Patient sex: F
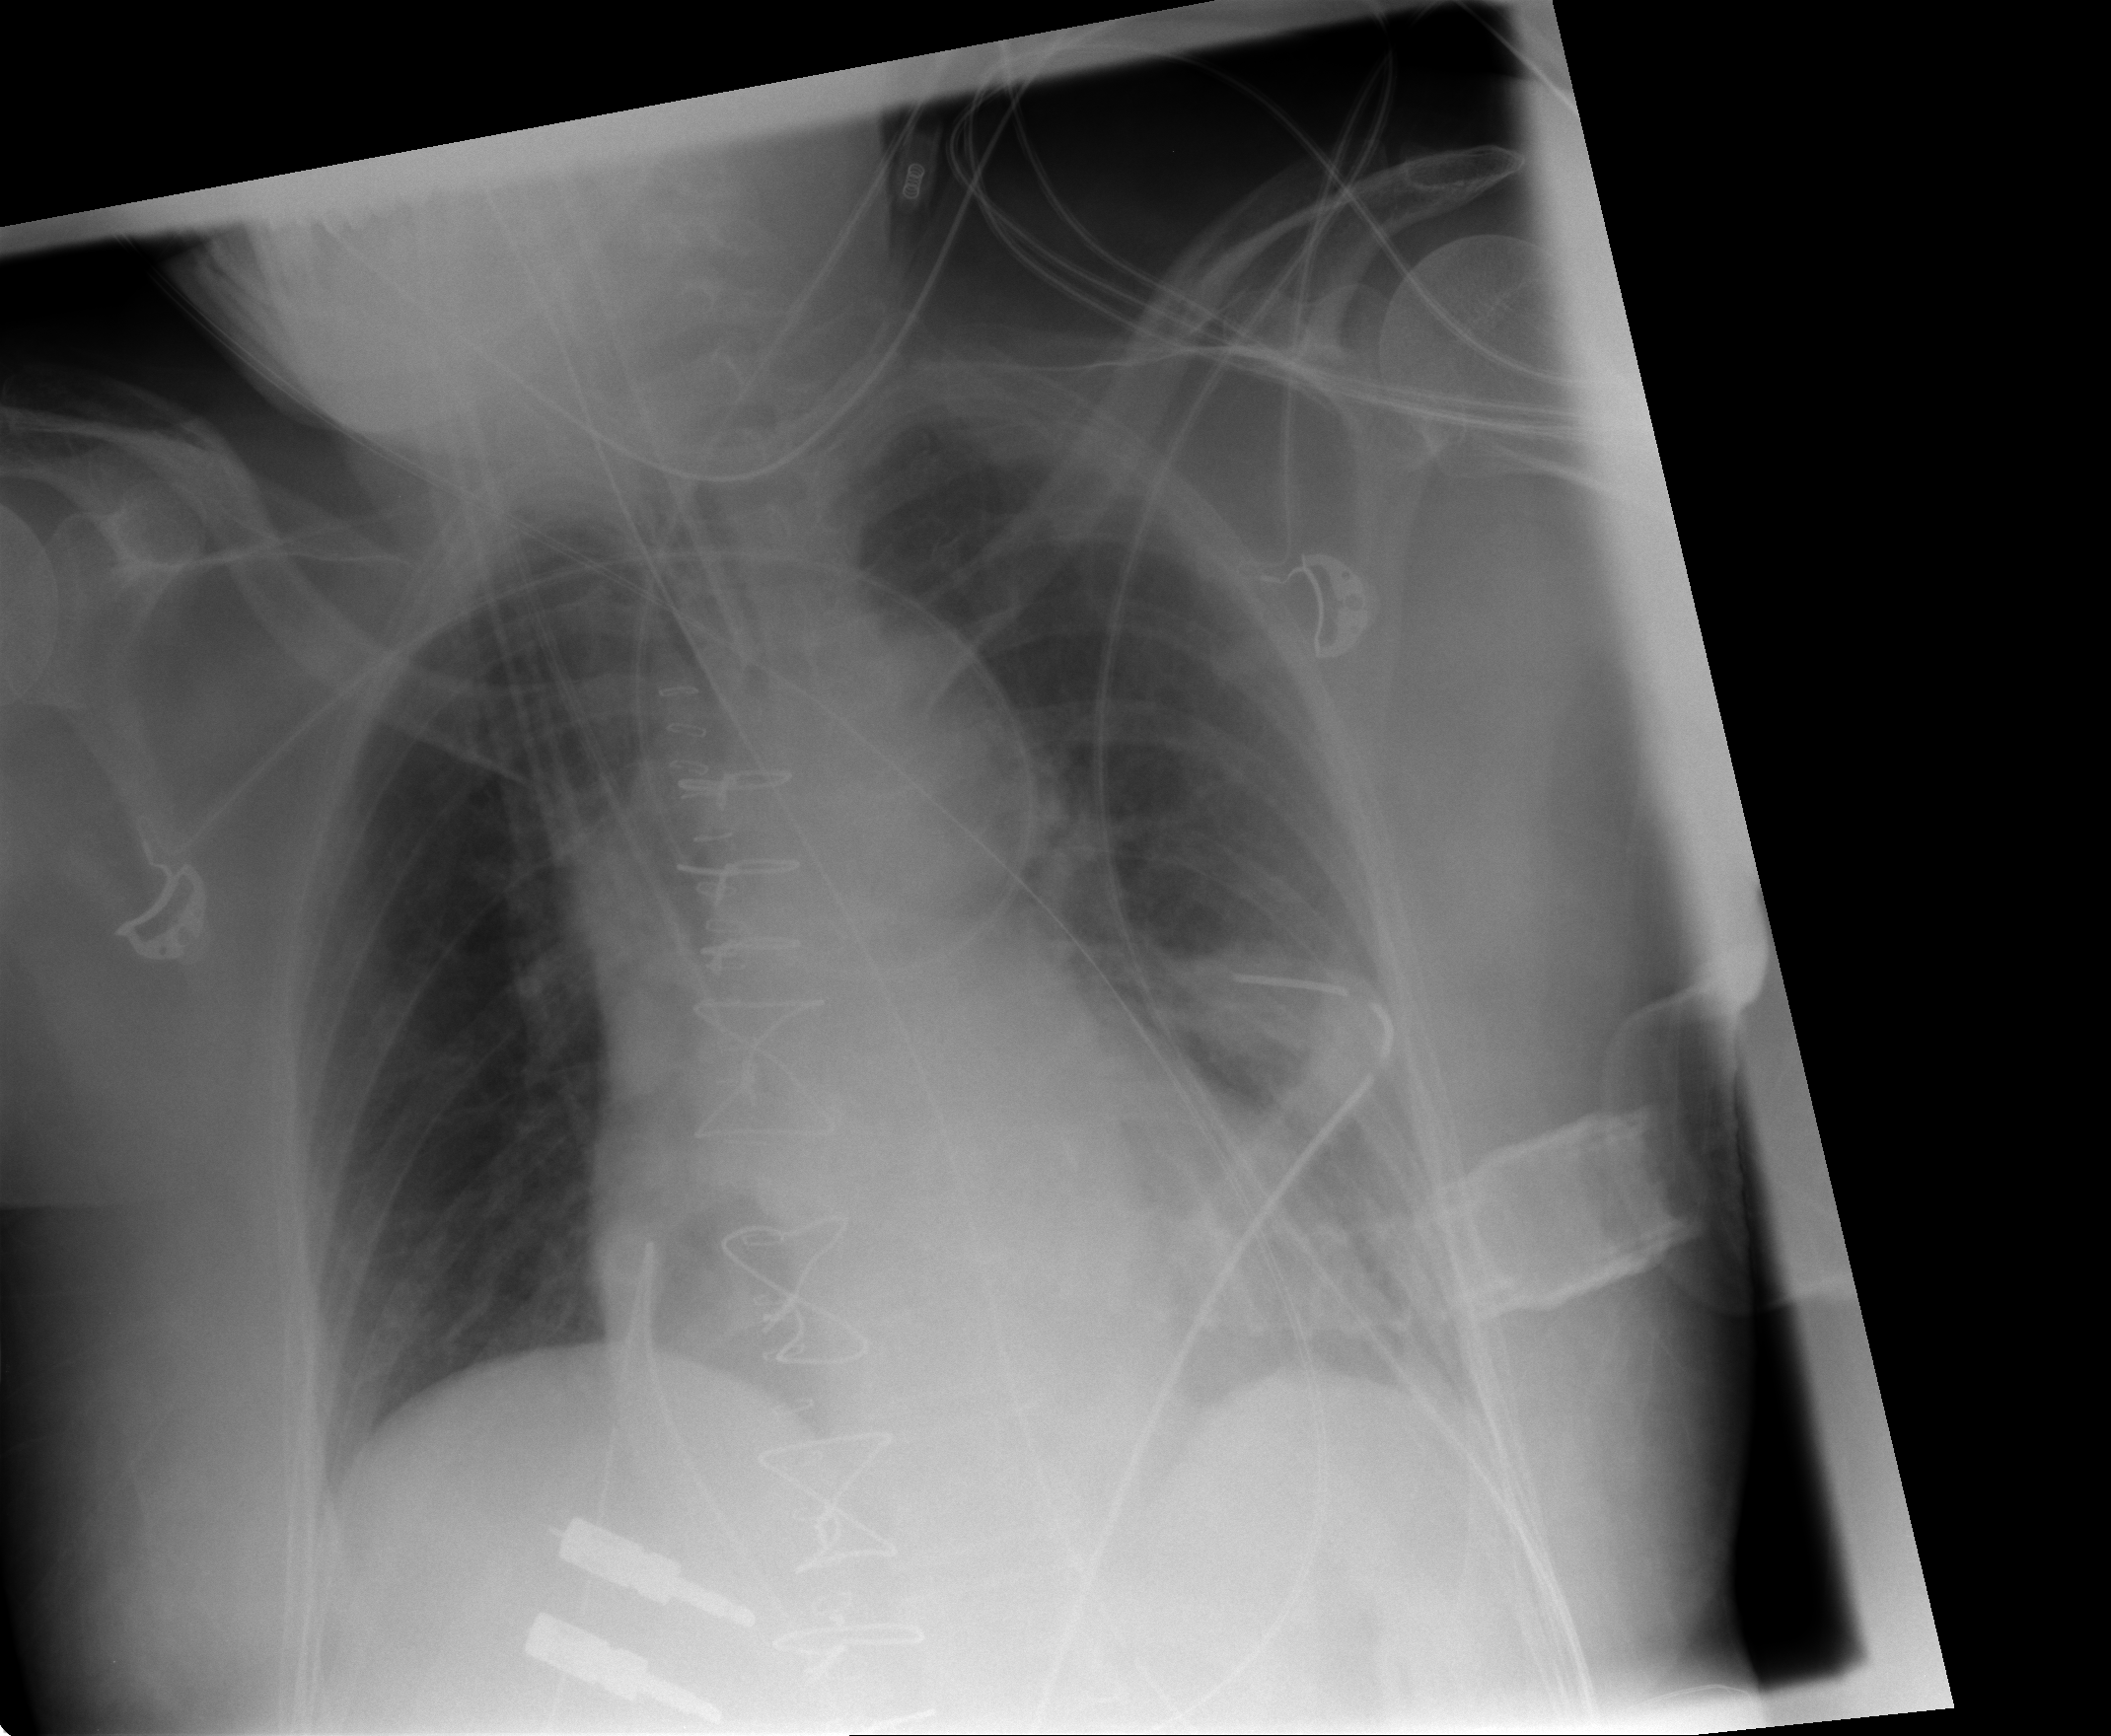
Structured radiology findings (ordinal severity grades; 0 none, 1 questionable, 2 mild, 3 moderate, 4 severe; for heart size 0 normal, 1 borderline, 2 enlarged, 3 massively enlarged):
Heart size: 1
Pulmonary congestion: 2
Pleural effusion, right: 0
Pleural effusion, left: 2
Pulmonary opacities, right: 0
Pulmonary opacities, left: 0
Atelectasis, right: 0
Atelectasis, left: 2